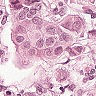
Metastatic tissue present: yes